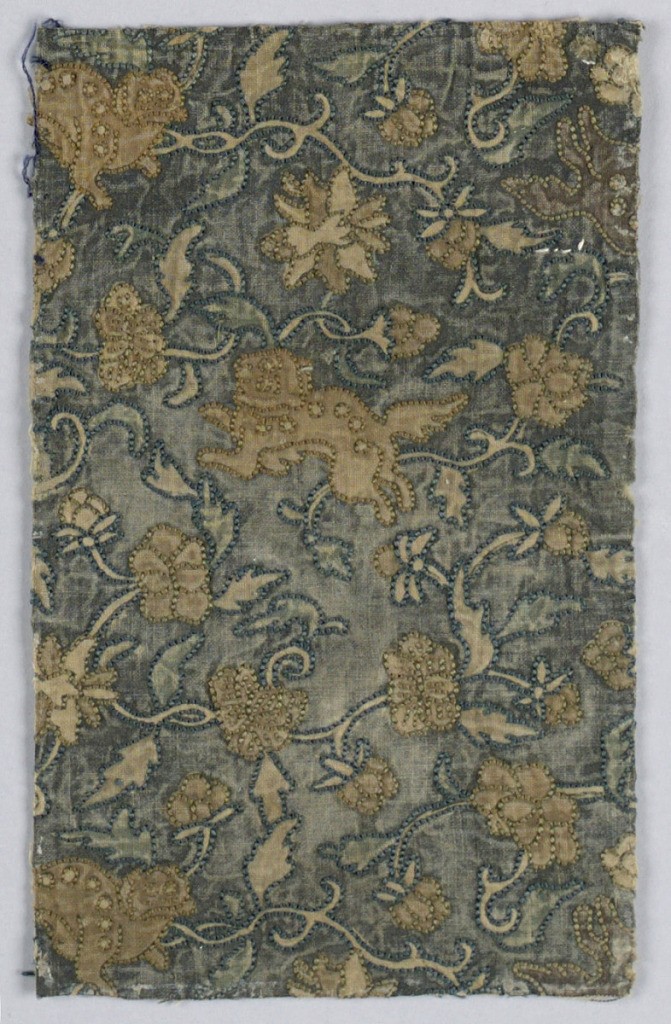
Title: Fragment
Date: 18th or 19th century
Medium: silk on cotton Technique: embroidered on plain weave
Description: Textile fragment with embroidery of blue and yellow silk on cotton showing design of running animals with floral vines.